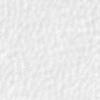
Label: no_change